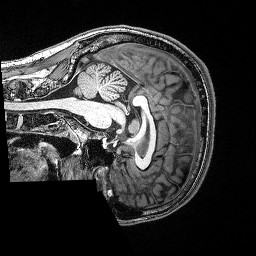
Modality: T1w
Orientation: sagittal
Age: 35
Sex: male
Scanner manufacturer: siemens
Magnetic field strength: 3 T
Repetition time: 2.53 s
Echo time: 0.0035 s